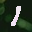
Label: 1